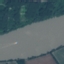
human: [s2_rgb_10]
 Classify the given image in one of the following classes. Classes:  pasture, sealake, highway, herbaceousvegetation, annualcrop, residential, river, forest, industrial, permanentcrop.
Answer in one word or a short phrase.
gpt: River